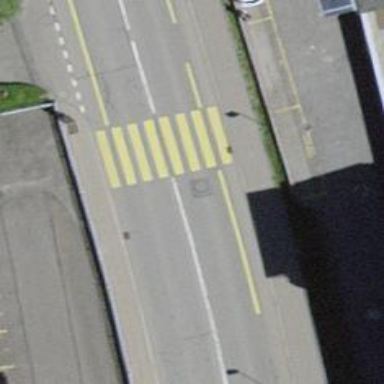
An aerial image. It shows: Marked zebra crossing on the road.